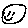
Label: smiley face